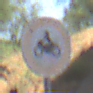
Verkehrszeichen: VerbotKraftraeder
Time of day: Midday
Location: Roofed (Underpass)
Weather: Clear
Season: NotSpecified
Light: Natural